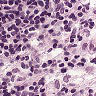
Metastatic tissue present: no